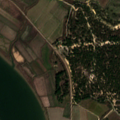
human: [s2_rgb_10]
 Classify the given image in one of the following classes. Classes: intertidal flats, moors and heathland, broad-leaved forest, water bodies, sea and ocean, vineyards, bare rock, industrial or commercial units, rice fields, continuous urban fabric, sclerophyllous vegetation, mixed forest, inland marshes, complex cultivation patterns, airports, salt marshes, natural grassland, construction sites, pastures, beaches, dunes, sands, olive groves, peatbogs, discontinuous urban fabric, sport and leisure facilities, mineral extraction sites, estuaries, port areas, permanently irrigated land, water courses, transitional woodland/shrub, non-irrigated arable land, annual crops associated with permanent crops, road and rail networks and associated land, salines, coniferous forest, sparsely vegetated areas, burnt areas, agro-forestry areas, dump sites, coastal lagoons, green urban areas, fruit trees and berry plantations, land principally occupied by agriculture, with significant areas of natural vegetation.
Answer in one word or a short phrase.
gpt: rice fields, agro-forestry areas, mixed forest, water courses